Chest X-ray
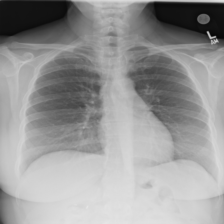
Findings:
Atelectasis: negative
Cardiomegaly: negative
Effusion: negative
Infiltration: negative
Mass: negative
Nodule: negative
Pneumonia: negative
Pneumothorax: negative
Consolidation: negative
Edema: negative
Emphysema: negative
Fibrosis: negative
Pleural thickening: negative
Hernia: negative